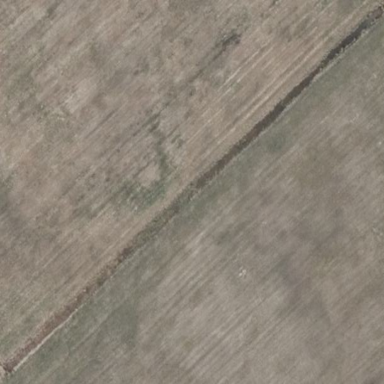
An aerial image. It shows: Natural water ditch.